Question: Hi I'm working on detection of material like this below:

I have try to detect the brown crystal and make circle detection or rectangular but still there are so many noises
I have try to use hsv like this below:
'''
canny = cv2.cvtColor(img, cv2.COLOR_BGR2HSV)
lower_red = np.array([15,10,50])
upper_red = np.array([150,110,160])
edged = cv2.inRange(canny, lower_red, upper_red)
'''
... or using this. But no one help.
'''
imgray= cv2.GaussianBlur(imgray, (7,7),0)
ret, thresh = cv2.threshold(imgray, 237, 28, 37)
edged = cv2.Canny(imgray, 5, 5)
edged = cv2.dilate(edged, None, iterations=1)
edged = cv2.erode(edged, None, iterations=1)
'''
Is there anything that I can do?
Thank You
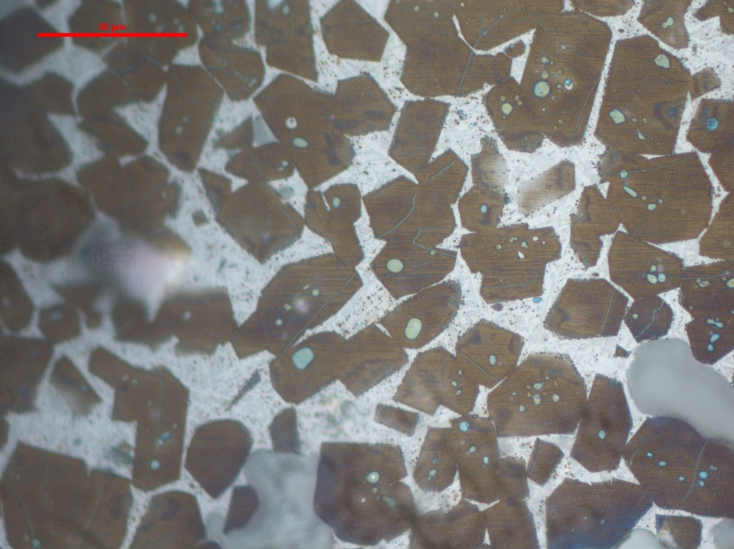
Answer: What I think you are looking for is a morphological close operation.
'''
from PIL import Image
import cv2
import matplotlib.pyplot as plt
img = Image.open('./n2JCm.png')
img_np = np.array(img)
img_np_rgb = cv2.cvtColor(AA,cv2.COLOR_RGBA2RGB)
plt.figure(figsize=(35,35))
plt.imshow(cv2.morphologyEx(img_np_rgb,cv2.MORPH_CLOSE,np.ones((2,2)),iterations=10))
'''
You'll get something that looks like this:
<URL>
That should get rid of your little specks of dirt.
I would also try clustering using KMeans or DBScan
'''
from sklearn import cluster
model = cluster.KMeans(3)
plt.figure(figsize=(35,35))
plt.imshow(model.fit_predict(img_np_rgb.reshape((-1,3))).reshape(img_np_rgb.shape[:2]))
'''
<URL>
or some other clustering algorithm.